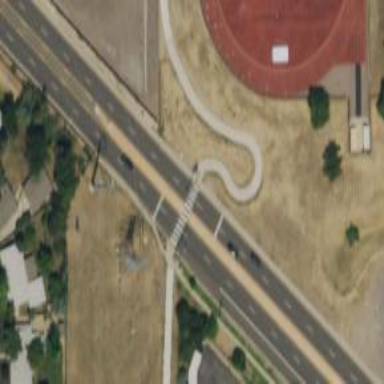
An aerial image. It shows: Asphalt cycleway with crossing.